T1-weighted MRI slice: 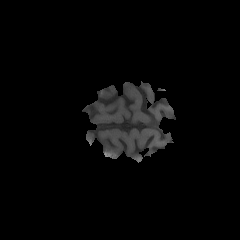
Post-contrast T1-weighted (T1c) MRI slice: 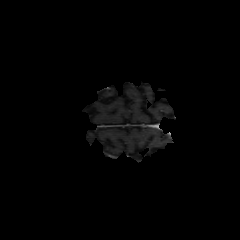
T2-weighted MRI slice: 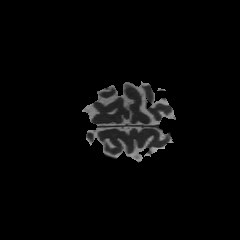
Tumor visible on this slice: no